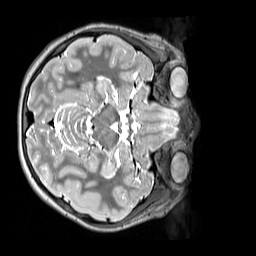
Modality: T2w
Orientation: axial
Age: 11
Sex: female
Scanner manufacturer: siemens
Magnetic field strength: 3 T
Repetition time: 3.2 s
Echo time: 0.408 s